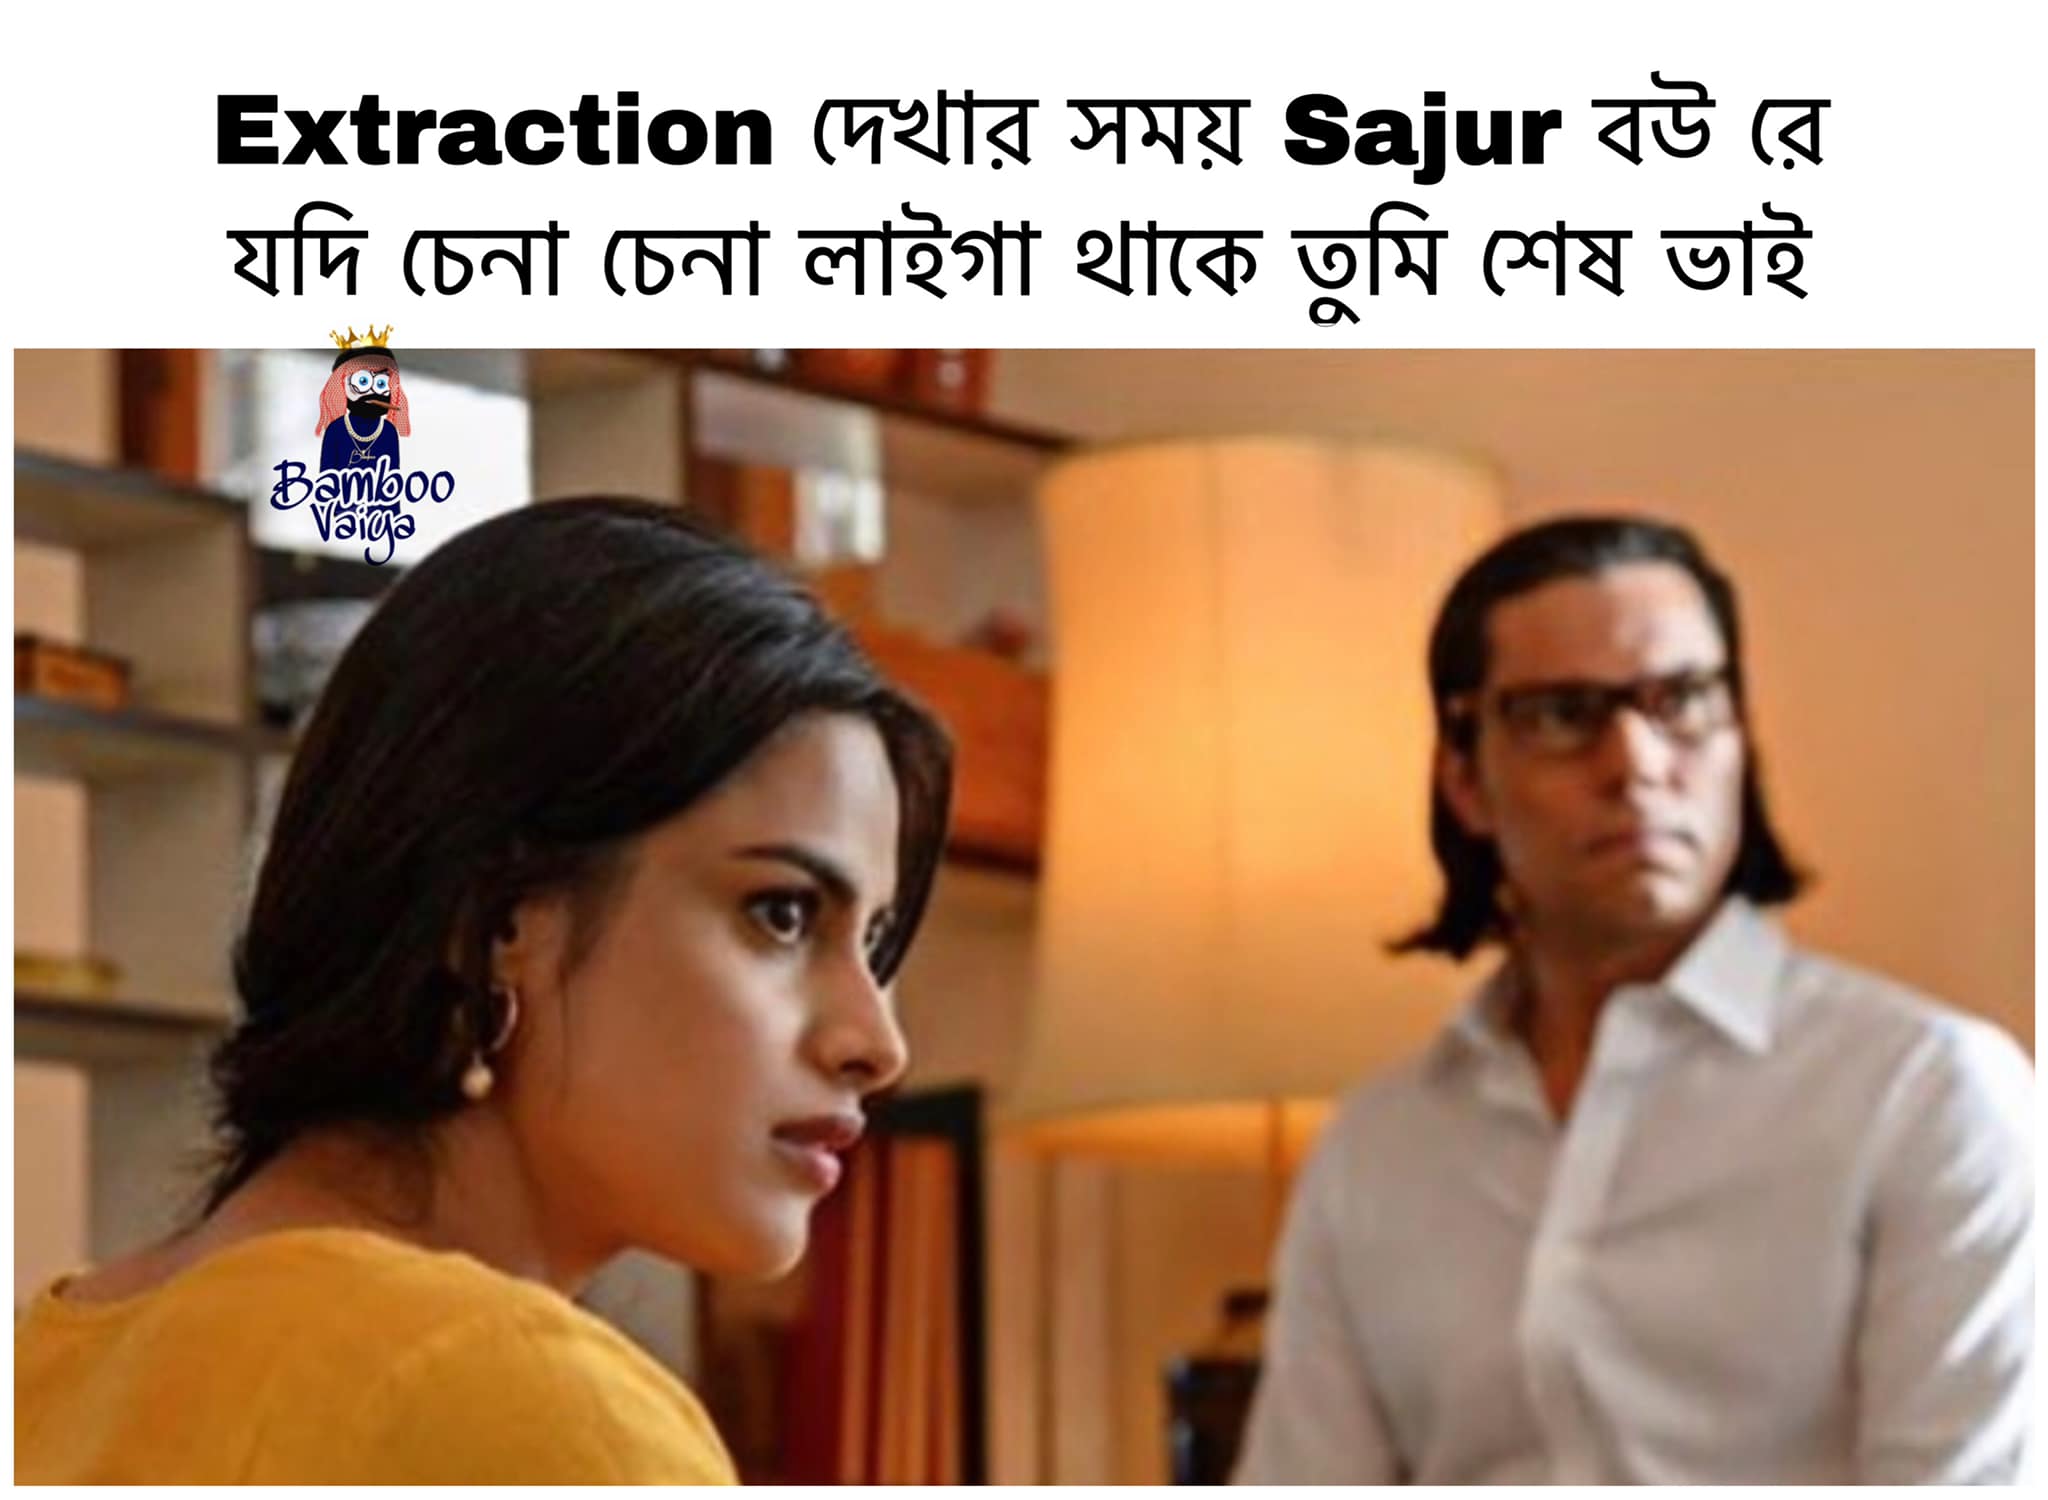
Caption: Extraction দেখার সময় Sajur বউ রে যদি চেনা চেনা লাইগা থাকে তুমি শেষ ভাই
Label: hate